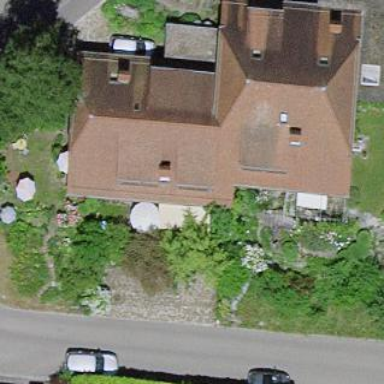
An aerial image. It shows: Residential building.